Question: I was wondering if there is a package to plot a 2D representation of the outline of a human body? Being in 2D, plotting either the front/back/side at any one time would presumably be the easiest way to accomplish this. The output would be something similar to this (though this is not the best use of such a diagram):

Source: <URL>
Ideally, plotting a subset of data as is done for the world with 'map(regions="Australia")' would be possible in the form 'body.map(regions="left.hand")'. In that respect, would it be appropriate to base such a model on the 'maps' package?
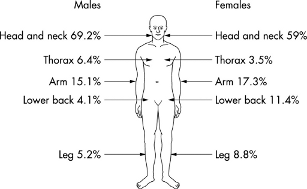
Answer: I just had a look on clker.com for vector body graphics, and if you search for 'body' you see a lot of possible SVG files you could read in and plot.
Then I spotted this one:
<URL>
which also links to a lot of 'Derived cliparts' showing similar bodies with other parts outlines. It only seems to be the upper torso, but its a nicely-layered SVG file where all the bits could be drawable individually.
There's also plenty of outline body figures (including, I just found, the male figure that went on the Voyager or Pioneer space probe plaques!) and skeletons, including some very well labelled skeletons .
Organising all this into some kind of "body.map" function should be possible - read in from SVG file, select components, plot - but requires some careful thinking and more specification according to requirements.